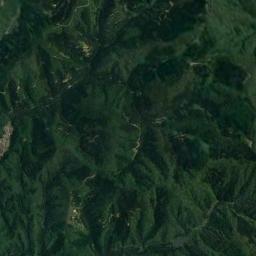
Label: mountain